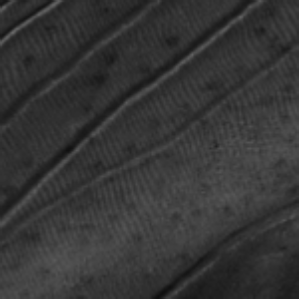
Label: frost